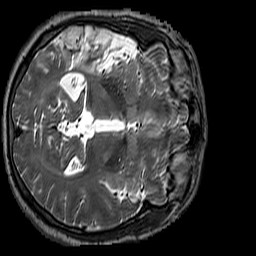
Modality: T2w
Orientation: axial
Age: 50
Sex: male
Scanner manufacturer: siemens
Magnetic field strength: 3 T
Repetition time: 3.2 s
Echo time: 0.212 s